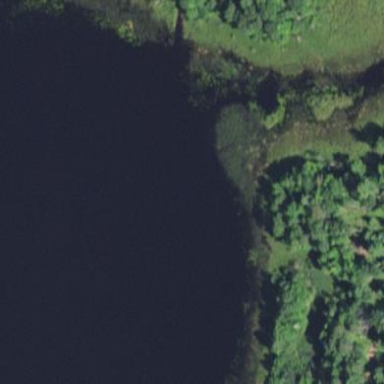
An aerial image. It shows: Serene lake surrounded by nature.